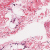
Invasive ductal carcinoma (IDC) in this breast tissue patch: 0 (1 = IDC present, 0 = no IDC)